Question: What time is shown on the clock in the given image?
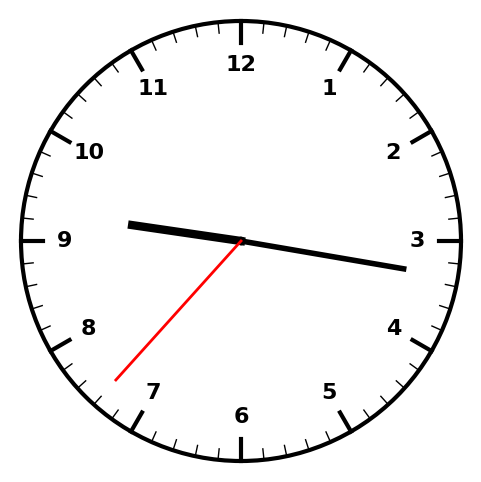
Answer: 09:16:37